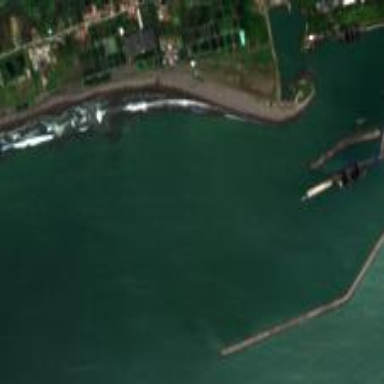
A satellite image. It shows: Breakwater structure.